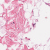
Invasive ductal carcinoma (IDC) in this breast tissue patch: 0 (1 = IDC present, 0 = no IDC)